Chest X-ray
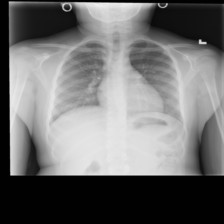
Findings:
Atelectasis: negative
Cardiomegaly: negative
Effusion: negative
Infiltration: negative
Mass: negative
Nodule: negative
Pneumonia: negative
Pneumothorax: negative
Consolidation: negative
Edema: negative
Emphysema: negative
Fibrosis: negative
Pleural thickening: negative
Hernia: negative